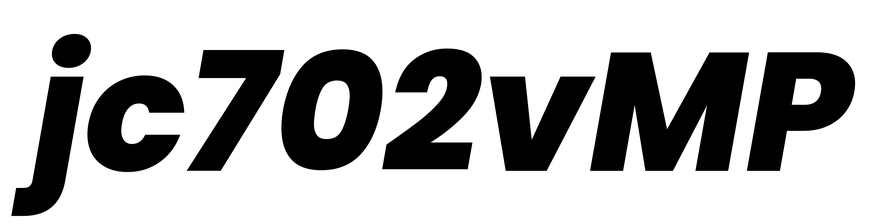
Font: Poppins-ExtraBoldItalic